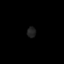
Tissue: skin
Cell type: Epithelial cells
Senescence score: 0.2807
Nuclear area (px): 90
Mean DAPI intensity: 32.511